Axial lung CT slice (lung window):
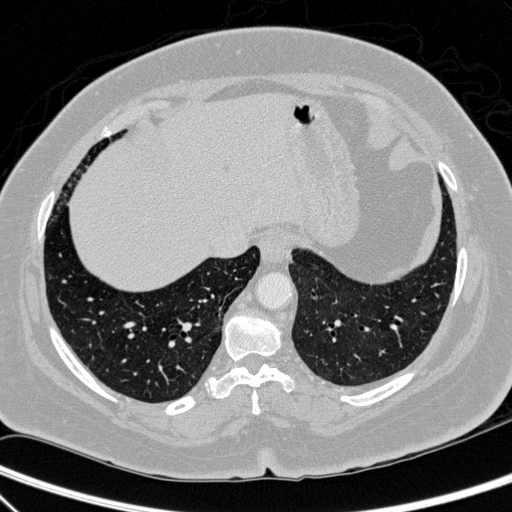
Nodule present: no